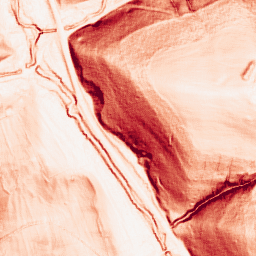
Category: morphological
Decomposition family: morphological_square
Decomposition parameters: operation: gradient
size: 3
Upsampling method: fft_zeropad
Upsampling parameters: scale: 8
Upsampling scale: 8